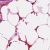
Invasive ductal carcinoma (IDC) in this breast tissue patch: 0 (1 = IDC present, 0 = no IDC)